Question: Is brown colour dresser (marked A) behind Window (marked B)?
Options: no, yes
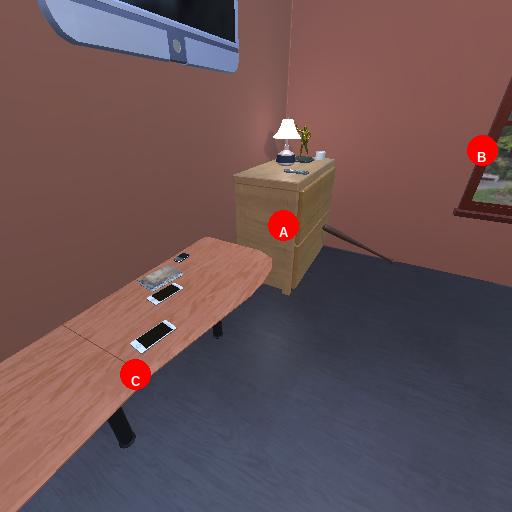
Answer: no